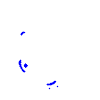
Particle: kaon